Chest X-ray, AP view. Patient: 39 years old, sex F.
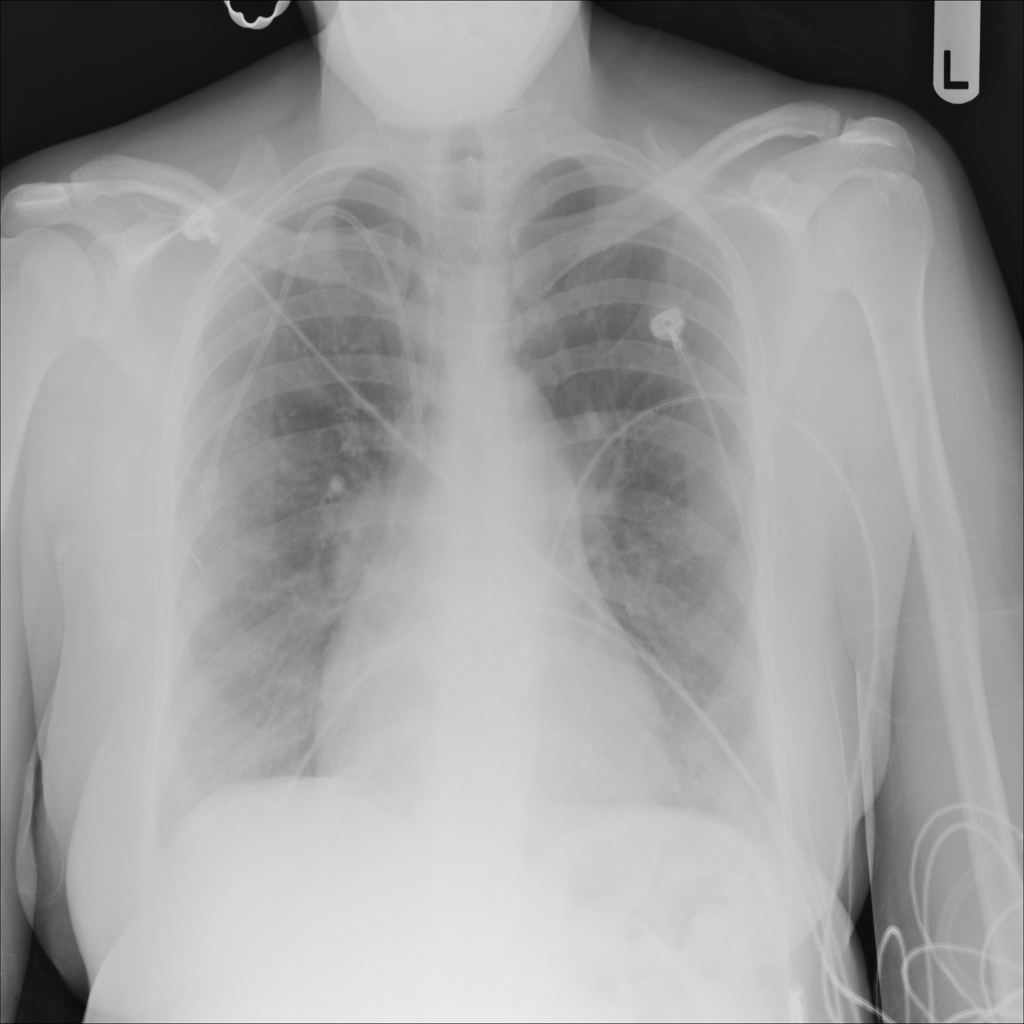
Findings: No Finding